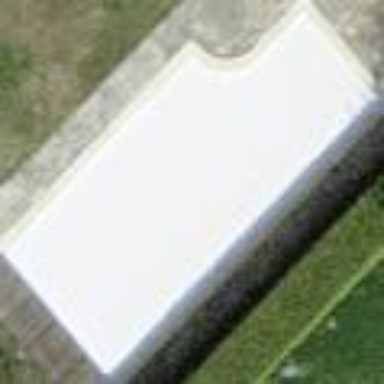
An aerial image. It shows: Swimming pool located in leisure land.